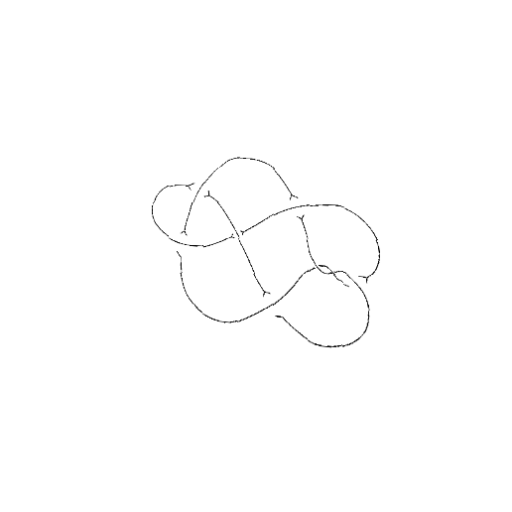
Crossing number: 8